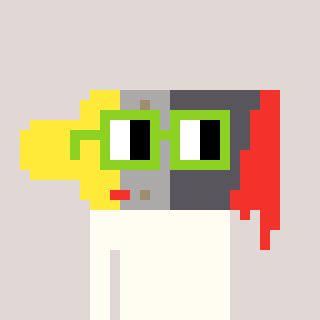
a pixel art character with square light green glasses, a paintbrush-shaped head and a peachy-colored body on a warm background